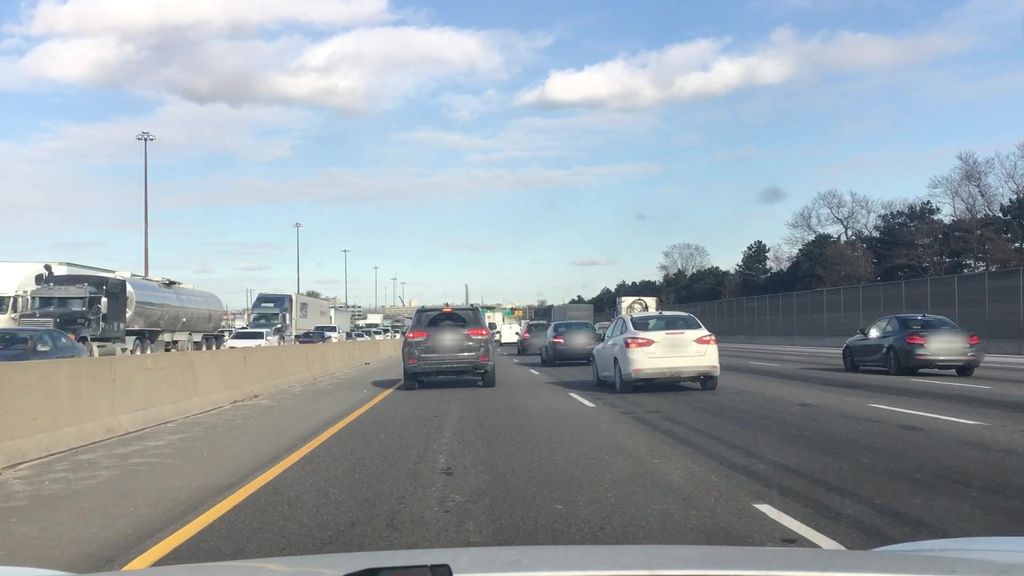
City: toronto